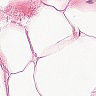
Metastatic tissue present: no